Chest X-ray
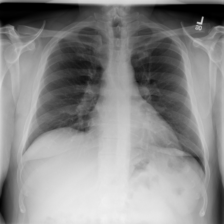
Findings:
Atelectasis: negative
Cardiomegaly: negative
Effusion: negative
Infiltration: negative
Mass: negative
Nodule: negative
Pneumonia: negative
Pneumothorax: negative
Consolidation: negative
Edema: negative
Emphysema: negative
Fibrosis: negative
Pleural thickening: negative
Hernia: negative